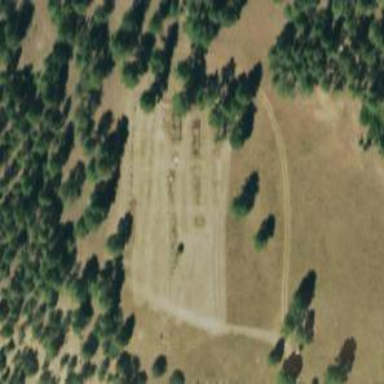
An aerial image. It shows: Grave yard.